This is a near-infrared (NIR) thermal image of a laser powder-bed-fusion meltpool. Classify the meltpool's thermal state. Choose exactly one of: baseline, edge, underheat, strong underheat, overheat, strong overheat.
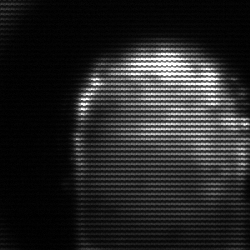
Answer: baseline